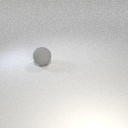
large gray rubber sphere